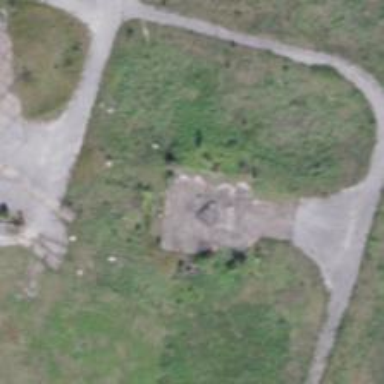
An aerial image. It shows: Vehicle memorial of historical significance.